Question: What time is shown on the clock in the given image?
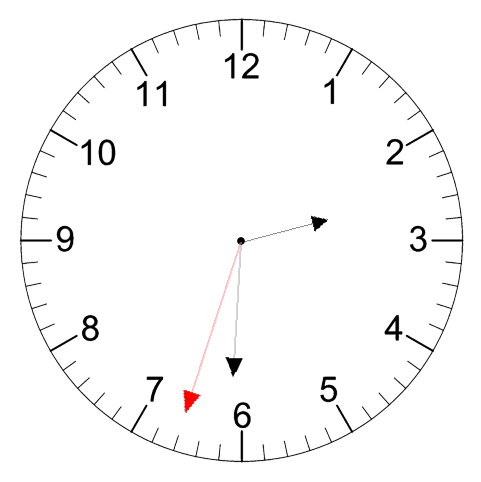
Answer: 02:30:33